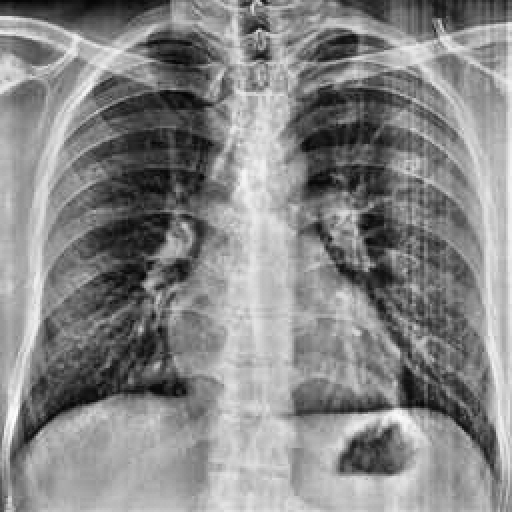
Finding: NORMAL